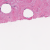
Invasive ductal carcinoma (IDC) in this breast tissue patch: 0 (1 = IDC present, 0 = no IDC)